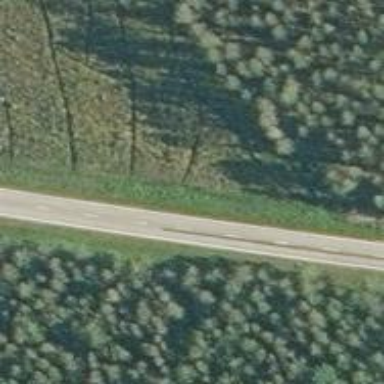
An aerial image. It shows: Trunk highway.